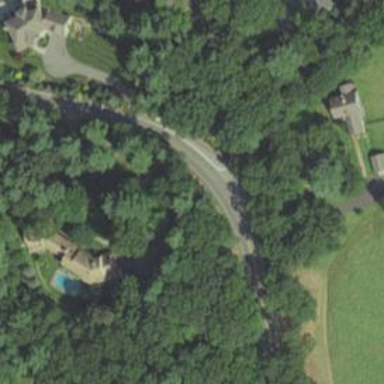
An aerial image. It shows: Driveway leading to service road.